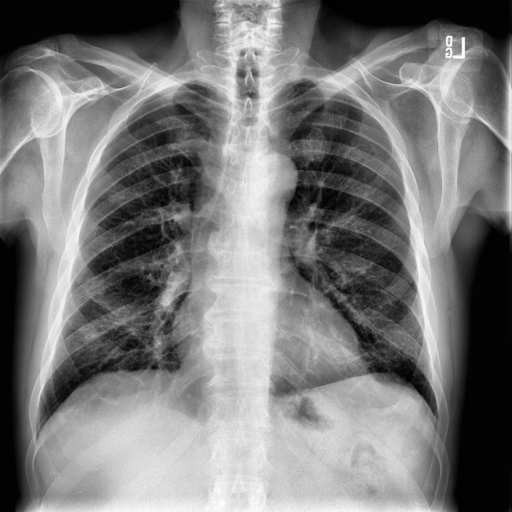
Finding: NORMAL